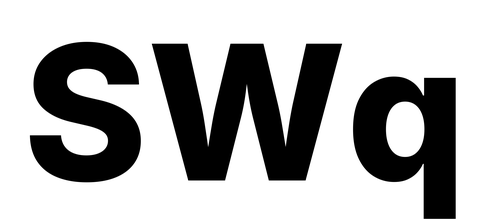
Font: Inter_ExtraBold